Question:
I've created a fake facebook page (entertainment page).
On the left of the attached image, I made a first post manually (the one below with the
big photo), and one programmatically (the one above with the small photo).
The code I used for the small photo looks like this:
'''
FB.api(
'https://graph.facebook.com/[myAppId]/feed',
'post',
{
message: 'this is a grumpy cat',
description: "This cat has been lost for decades now, please call at 654321486",
picture: "http://laughingsquid.com/wp-content/uploads/grumpy-cat.jpg"
},
function (response) {
if (!response) {
alert('Error occurred.');
} else if (response.error) {
document.getElementById('result').innerHTML =
'Error: ' + response.error.message;
} else {
document.getElementById('result').innerHTML =
'<a href="https://www.facebook.com/' + response.id + '">' +
'Story created. ID is ' +
response.id + '</a>';
}
}
);
'''
But I'm not happy with it:
the application I'm working on make a list of lost animals,
so it would be much greater with big photos.
I didn't see any example of how to do it on the facebook developer pages.
I believe this is possible, but I've not found it out yet.
Have you guys already gone through this problem before?
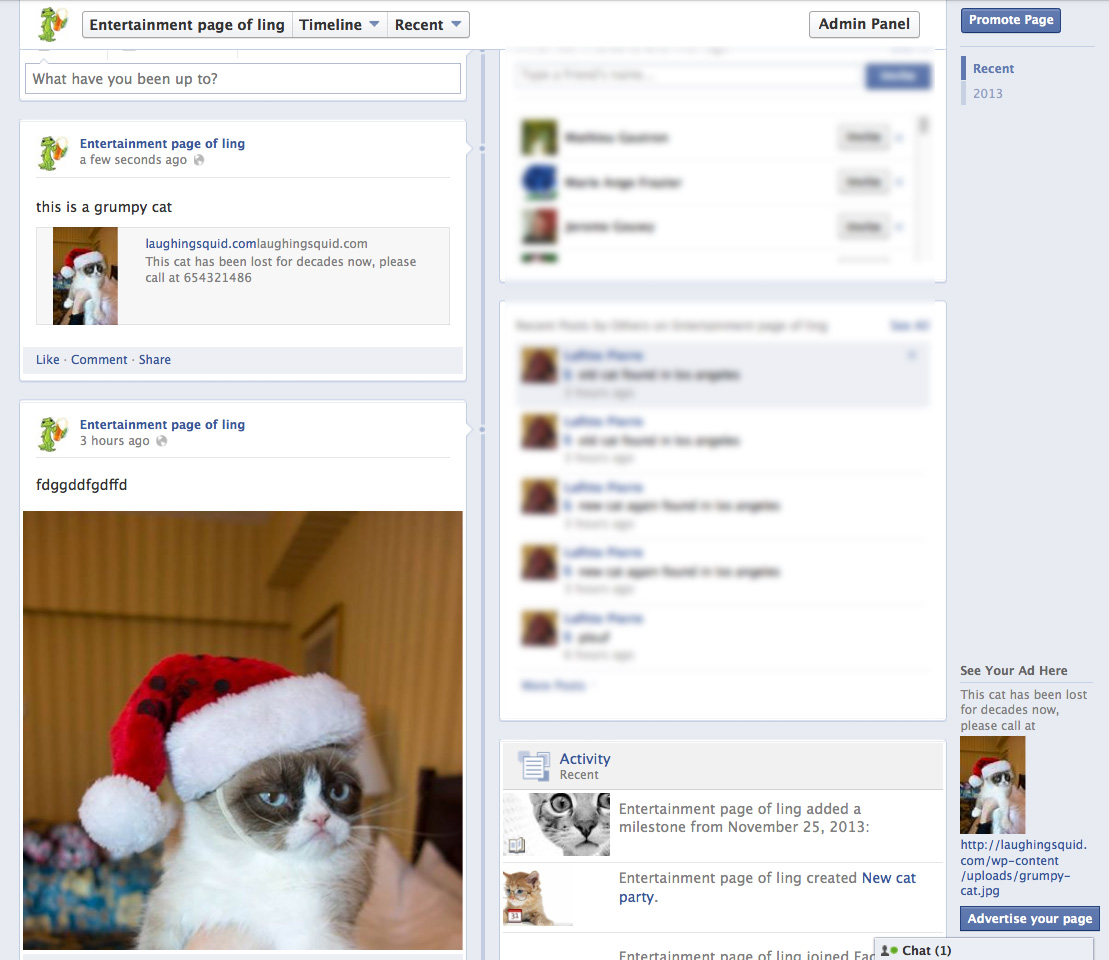
Answer: Finally, I did it!
I'm posting the solution, thanks to cdbconcepts for pointing me in the right direction.
After reading the doc again:
<URL>
They say that:
"You can also publish a photo by providing a url param with the photo's URL."
The url doesn't have to be on the same server, as shown in the example below,
and it works with the js-sdk.
So here is the final code that works for me:
'''
<html>
<head>
<script src="//cdnjs.cloudflare.com/ajax/libs/jquery/2.0.3/jquery.min.js"></script>
</head>
<body>
<div id="fb-root"></div>
<script>
var appId = 'Replace with your appId';
window.fbAsyncInit = function () {
FB.init({
appId: appId,
status: true, // check login status
cookie: true, // enable cookies to allow the server to access the session
xfbml: true // parse XFBML
});
var options = {
scope: 'manage_pages, publish_stream'
};
FB.Event.subscribe('auth.authResponseChange', function (response) {
if (response.status === 'connected') {
testAPI();
} else if (response.status === 'not_authorized') {
FB.login(function () {
}, options);
} else {
FB.login(function () {
}, options);
}
});
};
// Load the SDK asynchronously
(function (d) {
var js, id = 'facebook-jssdk', ref = d.getElementsByTagName('script')[0];
if (d.getElementById(id)) {
return;
}
js = d.createElement('script');
js.id = id;
js.async = true;
js.src = "//connect.facebook.net/en_US/all.js";
ref.parentNode.insertBefore(js, ref);
}(document));
// Here we run a very simple test of the Graph API after login is successful.
// This testAPI() function is only called in those cases.
function testAPI() {
console.log('Welcome! Fetching your information.... ');
FB.api('/me', function (response) {
console.log('Good to see you, ' + response.name + '.');
});
}
function error(msg) {
document.getElementById('result').innerHTML = 'Error: ' + msg;
}
function postApi() {
var myPageID = '484364788345193';
var targetPageName = 'Entertainment page of ling';
var pathToImg = 'http://laughingsquid.com/wp-content/uploads/grumpy-cat.jpg';
var accessToken = null;
FB.api(
'https://graph.facebook.com/me/accounts',
function (response) {
if (!response || response.error) {
console.log(response);
error('Error occured');
} else {
console.log(response);
for (var i in response.data) {
if (targetPageName === response.data[i].name) {
accessToken = response.data[i].access_token;
}
}
if (accessToken) {
FB.api(
'https://graph.facebook.com/' + myPageID + '/photos',
'post',
{
url: pathToImg,
access_token: accessToken,
message: "Tadaam"
},
function (response) {
if (!response || response.error) {
console.log(response);
error('Error occured');
} else {
console.log(response);
alert("PostId: " + response.id);
}
}
);
}
else {
error("Page not found in the accounts: " + targetPageName);
}
}
}
);
}
function logout() {
FB.logout();
}
$(document).ready(function () {
$("#logout").click(function () {
logout();
});
$("#post1").click(function () {
postApi();
});
});
</script>
<!--
Below we include the Login Button social plugin. This button uses the JavaScript SDK to
present a graphical Login button that triggers the FB.login() function when clicked. -->
<fb:login-button show-faces="true" width="200" max-rows="1"></fb:login-button>
<button id="logout">Logout</button>
<button id="post1">post something</button>
<div id="result"></div>
</body>
</html>
'''